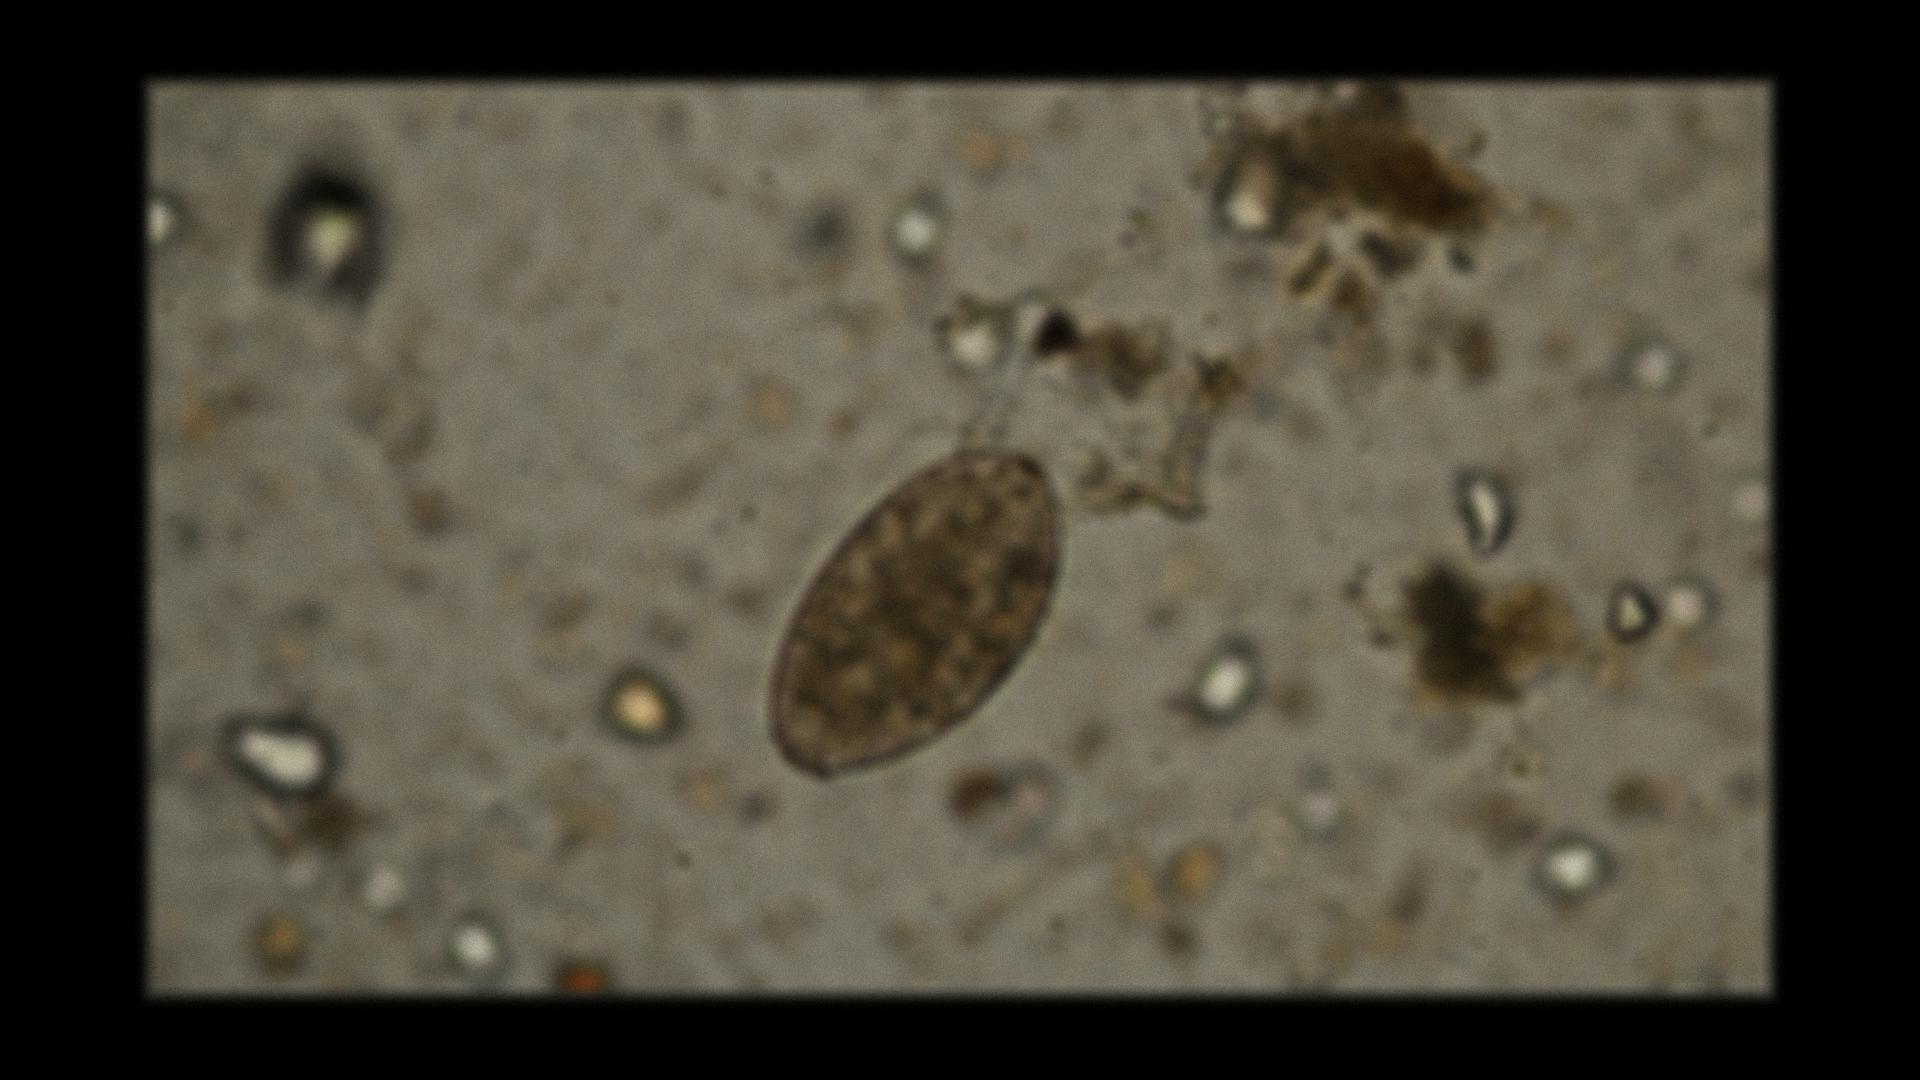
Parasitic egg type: Fasciolopsis buski